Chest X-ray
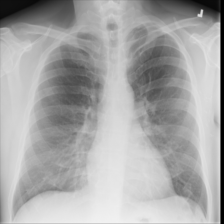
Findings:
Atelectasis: negative
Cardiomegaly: negative
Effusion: negative
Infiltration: negative
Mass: negative
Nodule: negative
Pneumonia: negative
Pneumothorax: negative
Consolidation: negative
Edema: negative
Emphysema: negative
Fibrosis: negative
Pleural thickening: negative
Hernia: negative